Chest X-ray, AP view. Patient: 50 years old, sex M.
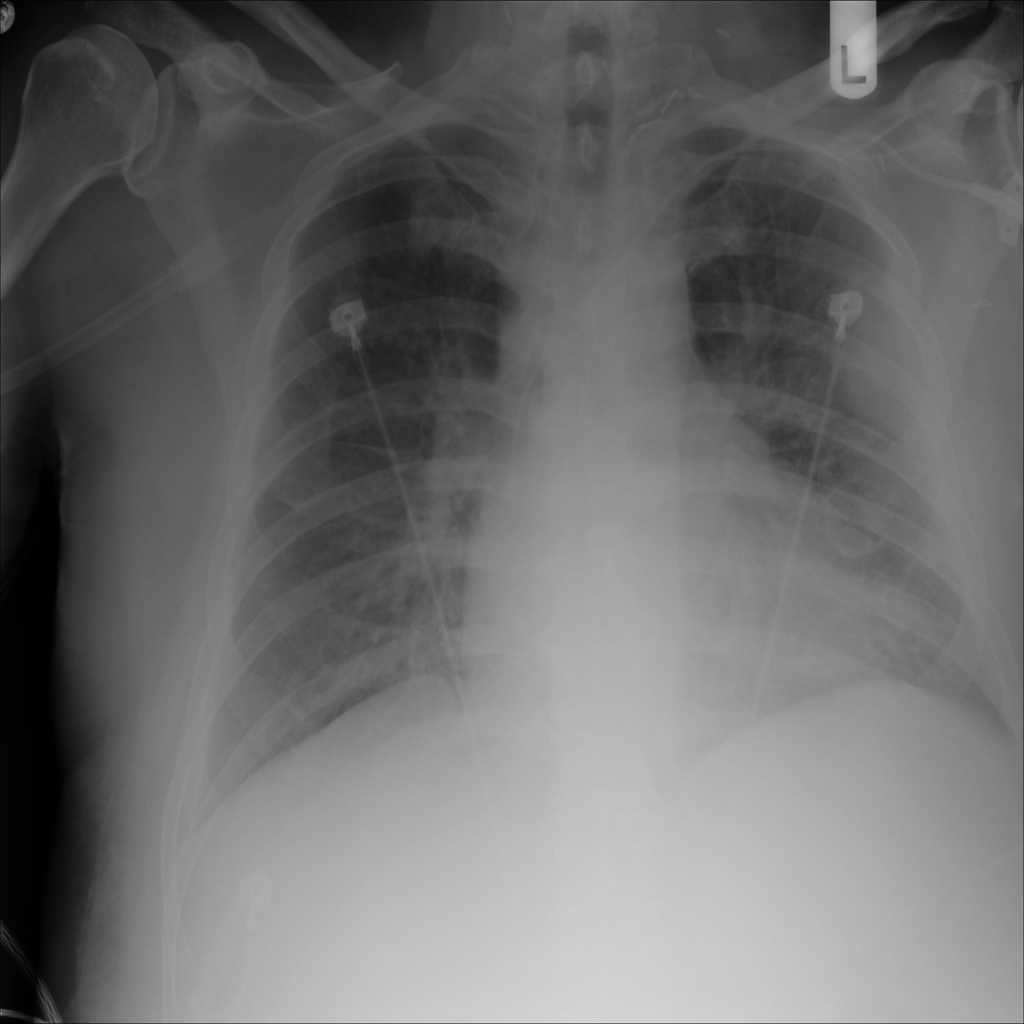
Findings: No Finding